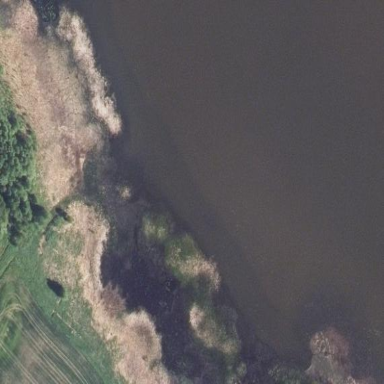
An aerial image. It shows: Wetland area dominated by reedbeds.